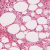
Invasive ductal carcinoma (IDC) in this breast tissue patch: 0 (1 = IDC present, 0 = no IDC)